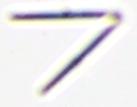
Label: Thalassionema